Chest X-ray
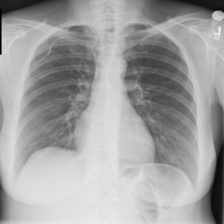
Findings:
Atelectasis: negative
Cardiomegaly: negative
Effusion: negative
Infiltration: negative
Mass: negative
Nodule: negative
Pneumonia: negative
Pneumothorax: negative
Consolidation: negative
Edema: negative
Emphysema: negative
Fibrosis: negative
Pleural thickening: negative
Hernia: negative